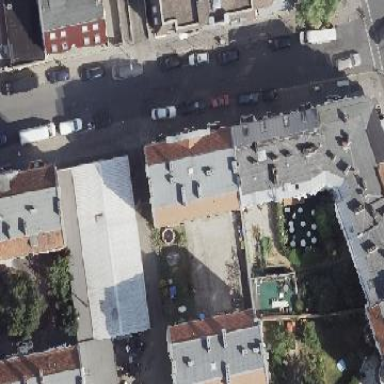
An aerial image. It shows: Building with apartments featuring unique double saltbox roof shape.